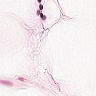
Metastatic tissue present: no